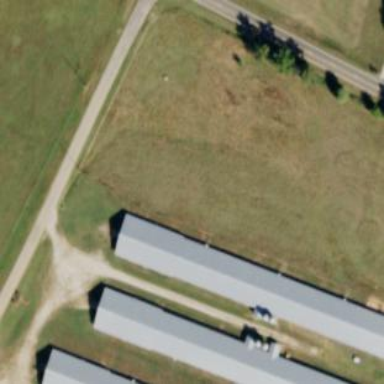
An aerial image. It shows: Poultry house.